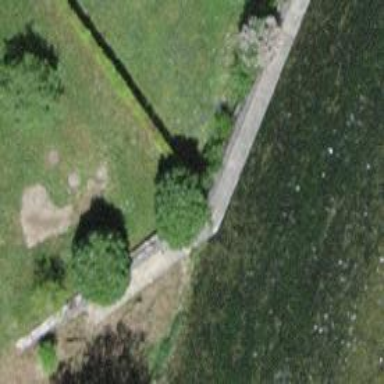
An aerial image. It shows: Concrete path with excellent trail visibility.